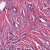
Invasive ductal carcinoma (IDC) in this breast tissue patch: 0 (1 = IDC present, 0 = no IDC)